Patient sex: M
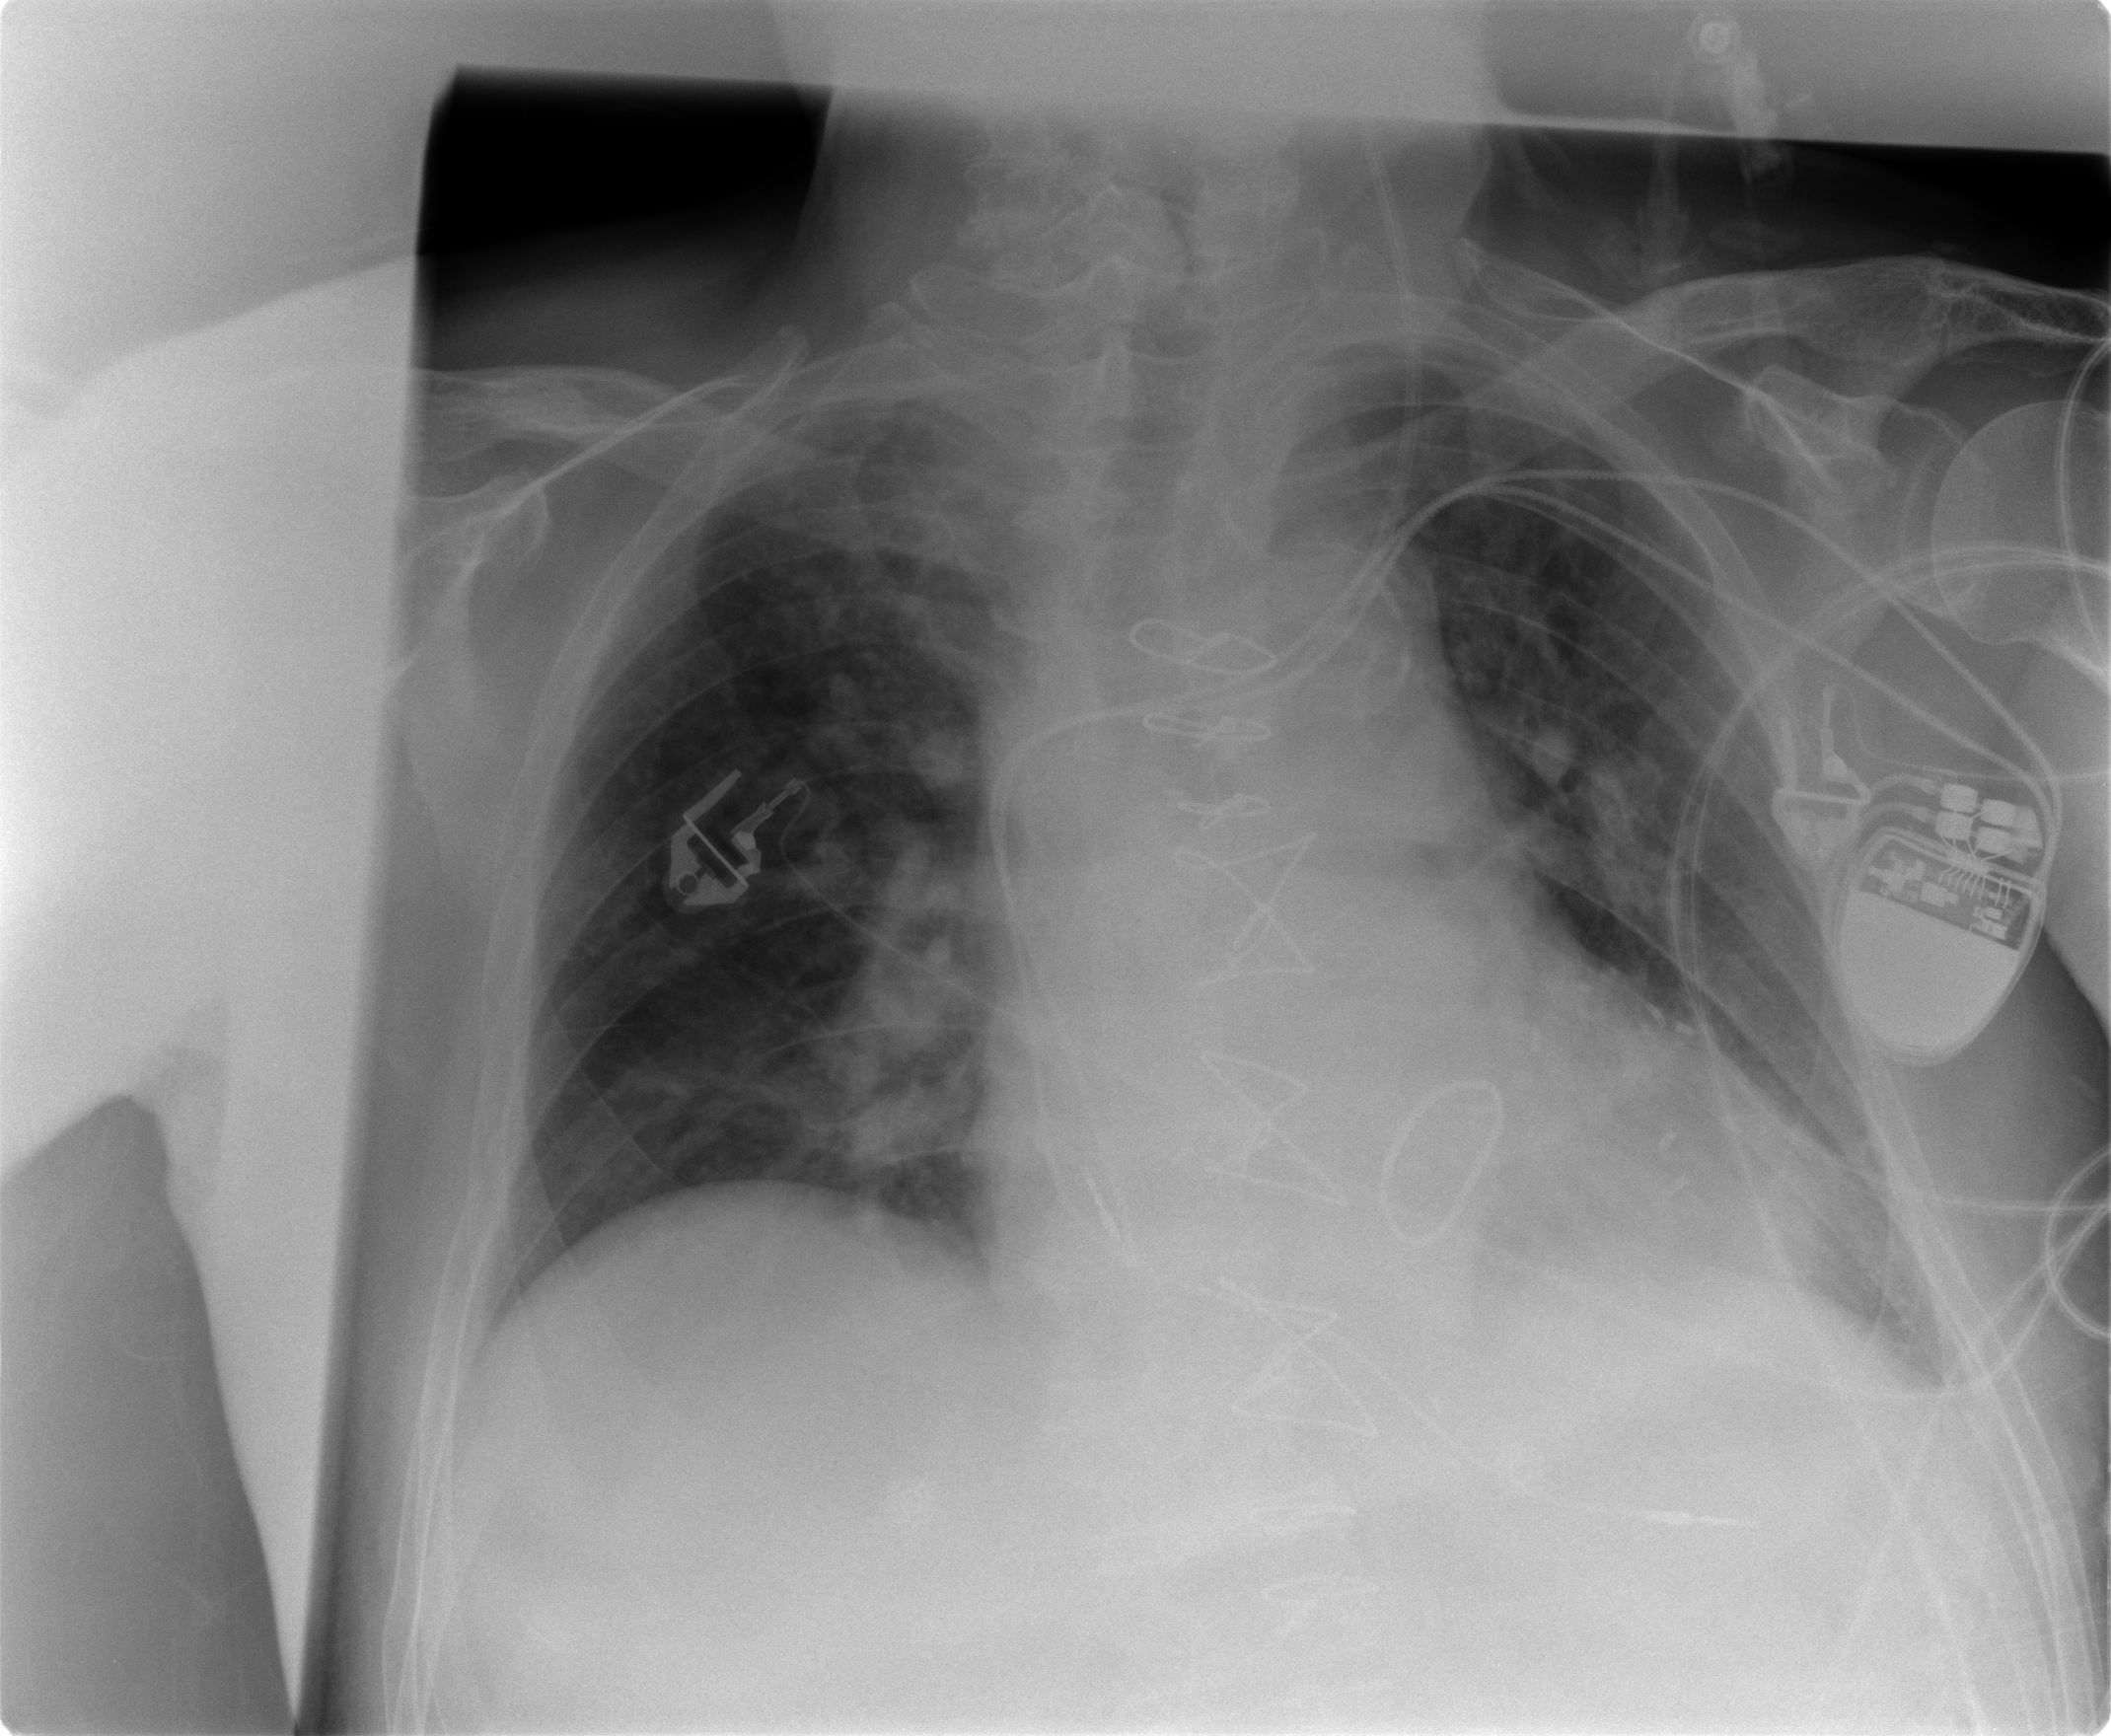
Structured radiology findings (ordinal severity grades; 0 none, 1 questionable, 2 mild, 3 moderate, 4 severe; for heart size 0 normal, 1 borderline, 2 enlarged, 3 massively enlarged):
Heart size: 1
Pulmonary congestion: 1
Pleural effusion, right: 0
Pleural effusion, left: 0
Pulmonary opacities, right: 1
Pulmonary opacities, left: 1
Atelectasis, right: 1
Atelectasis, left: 1